Question: I'm trying to extract the values between START and END as showing in the snap.
I'm not very good with Power Query or VBA, please help.

regards,
Anish
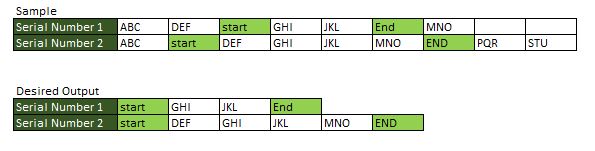
Answer: 1. Add a new row in B6:J6 with a series from 0 to N.
2. In B7, write =INDEX($A$2:$J$3,MATCH($A7,$A$2:$A$3,0),MATCH("start",INDEX($A$2:$J$3,MATCH($A7,$A$2:$A$3,0),),0)) select B7 and drag down
3. In C7, write =IF(OR(B7="end",B7=""),"",INDEX($A$2:$J$3,MATCH($A7,$A$2:$A$3,0),C$6+MATCH("start",INDEX($A$2:$J$3,MATCH($A7,$A$2:$A$3,0),),0))) select C7 and drag to right and down.